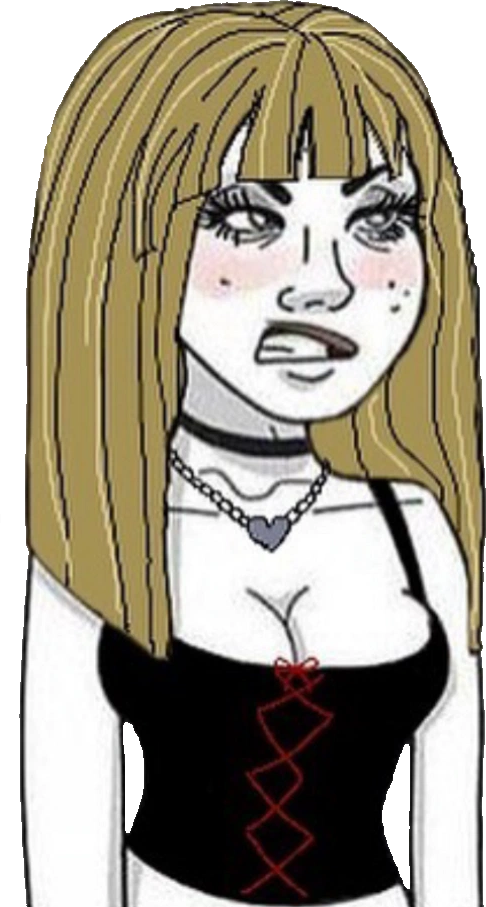
Label: 5_E-Thot